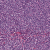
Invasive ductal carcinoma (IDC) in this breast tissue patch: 1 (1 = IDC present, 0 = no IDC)